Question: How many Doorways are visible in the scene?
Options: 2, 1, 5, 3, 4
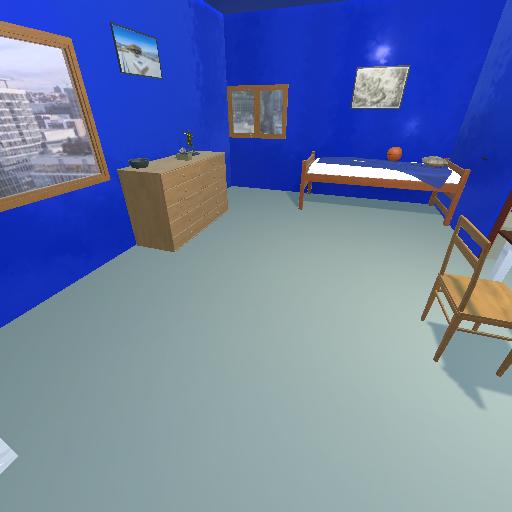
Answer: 2